Question: I am developing a game in which I want infinity road, So I created 40 instances of the road which I want to repeat again and again.
I am writing the following code to change the position of road that is not visible in the camera now and can be repeated
'''
roadPaths[currentRoad].transform.Translate(Vector3(0,0,startPositionValue));
'''
But I am getting the following log

In the above log you can see when the startPositionValue is 42, currentRoad position becomes 43. Same issue is with other values as well.
A help will be highly appreciated.
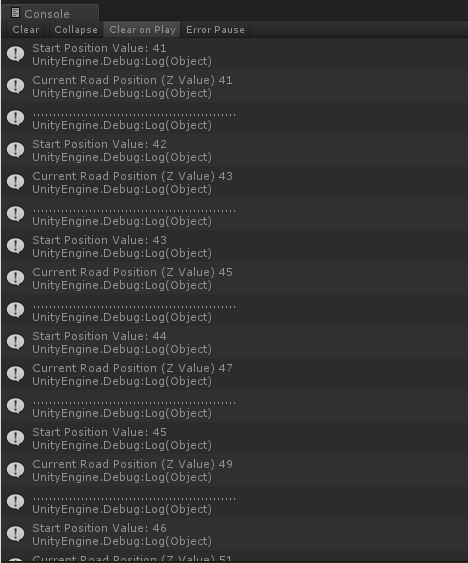
Answer: Translate is a relative move of the GameObject in three-dimensional space. It literally translates it from the current position by a relative value to a new position that is an offset from the original.
Explicitly setting the Position vector of the GameObject's Transform will set it to an absolute position within the world.